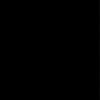
Label: dusty